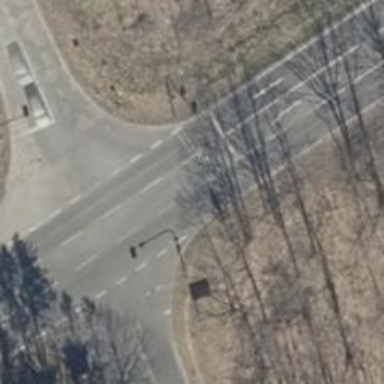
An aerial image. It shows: Crossing with traffic signals.